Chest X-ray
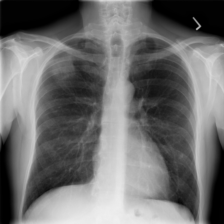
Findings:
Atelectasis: negative
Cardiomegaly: negative
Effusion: negative
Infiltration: positive
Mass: negative
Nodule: negative
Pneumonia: negative
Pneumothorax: negative
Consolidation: negative
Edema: negative
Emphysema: negative
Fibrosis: negative
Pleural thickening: negative
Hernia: negative